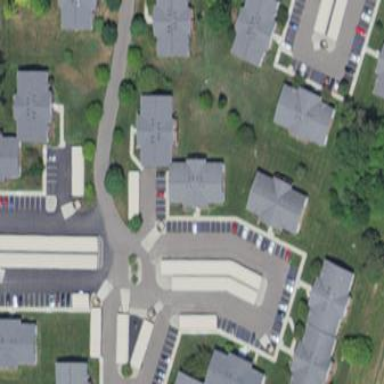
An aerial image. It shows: Condominium in residential area.